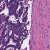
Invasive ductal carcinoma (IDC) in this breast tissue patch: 1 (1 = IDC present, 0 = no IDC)